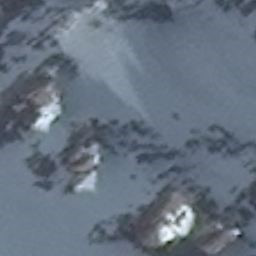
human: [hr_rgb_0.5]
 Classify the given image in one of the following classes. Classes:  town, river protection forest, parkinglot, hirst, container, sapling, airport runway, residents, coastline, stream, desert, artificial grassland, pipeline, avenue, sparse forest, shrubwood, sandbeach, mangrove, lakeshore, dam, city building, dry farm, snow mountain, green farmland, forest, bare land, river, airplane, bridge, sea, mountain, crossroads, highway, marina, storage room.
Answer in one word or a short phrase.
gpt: snow mountain